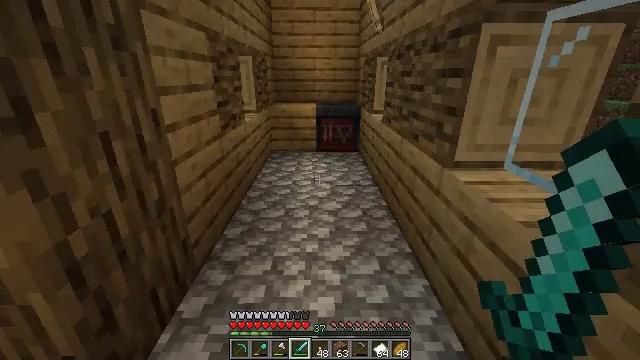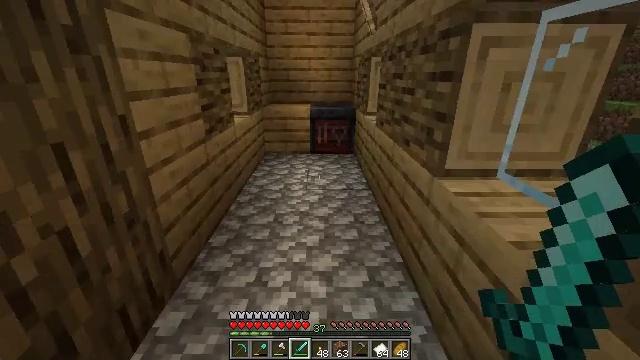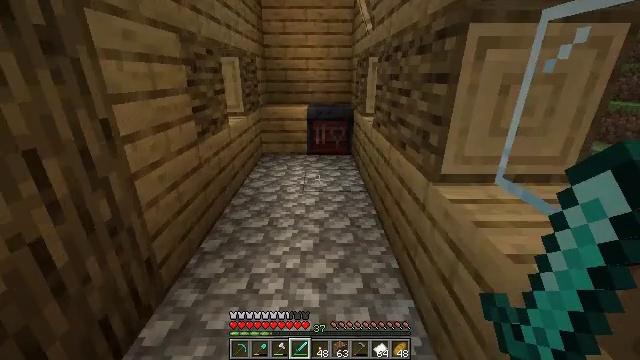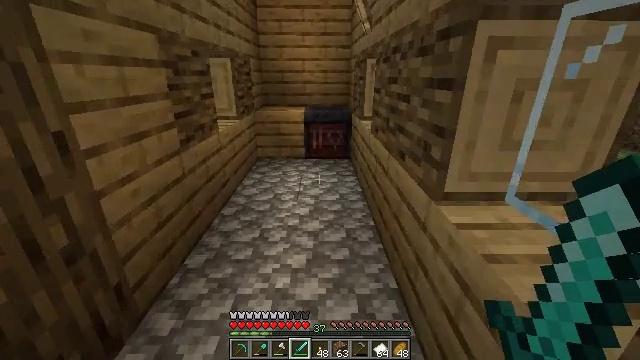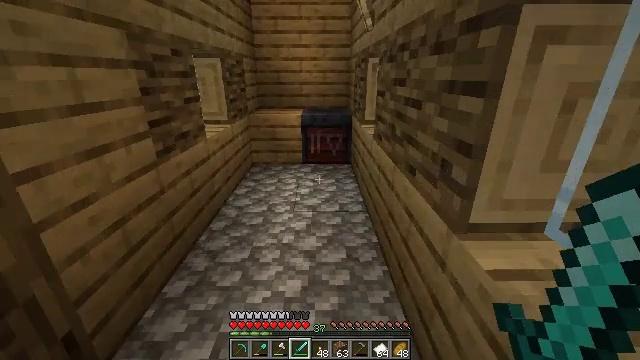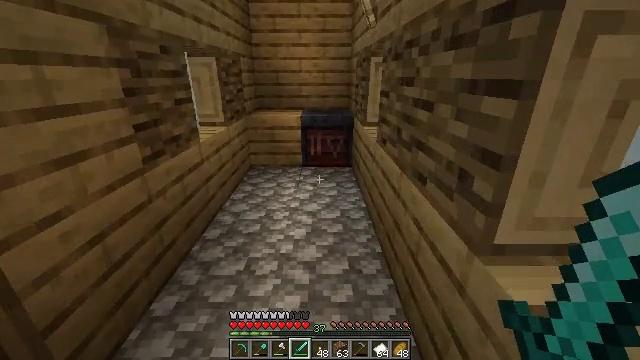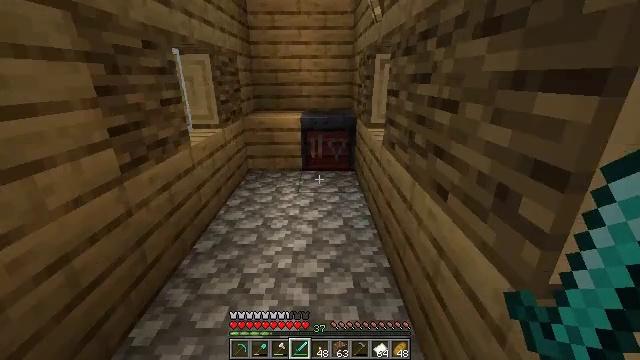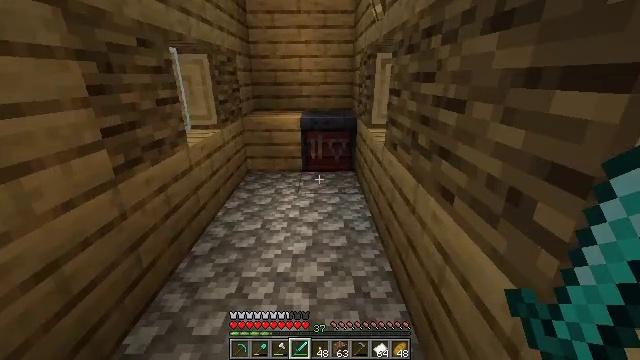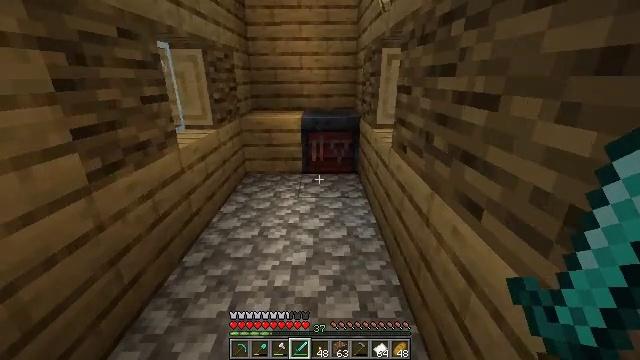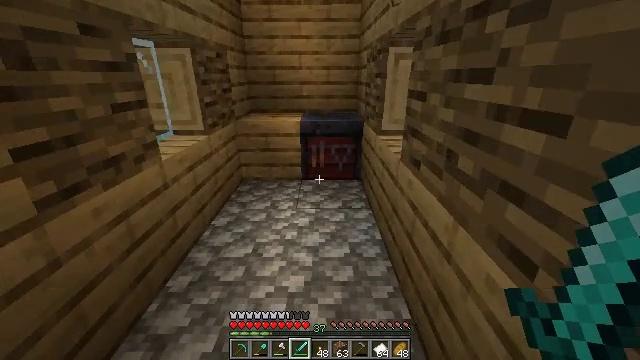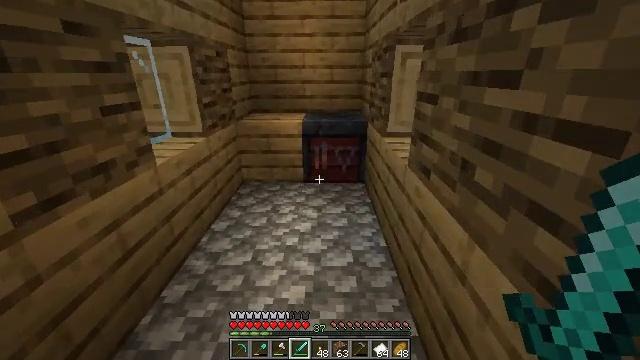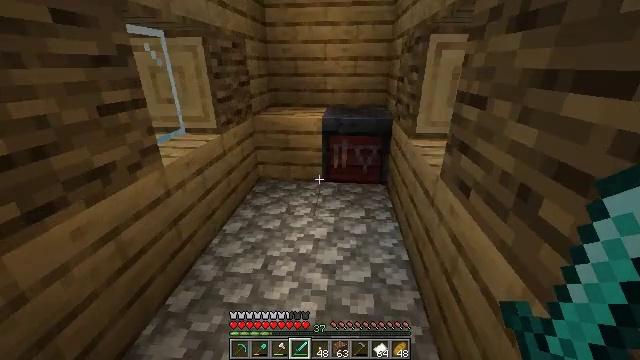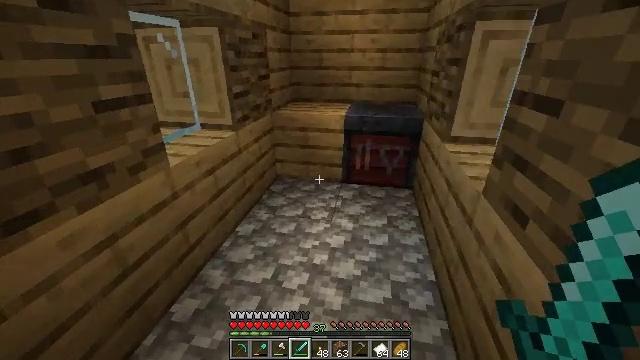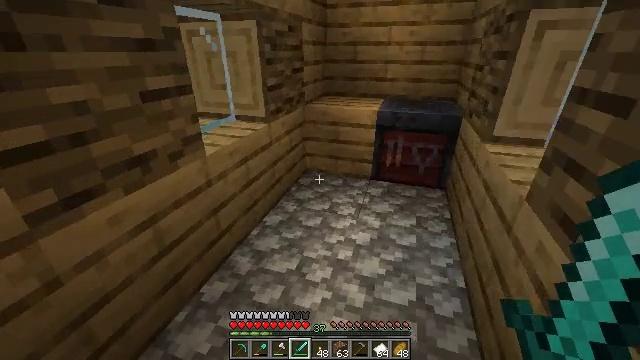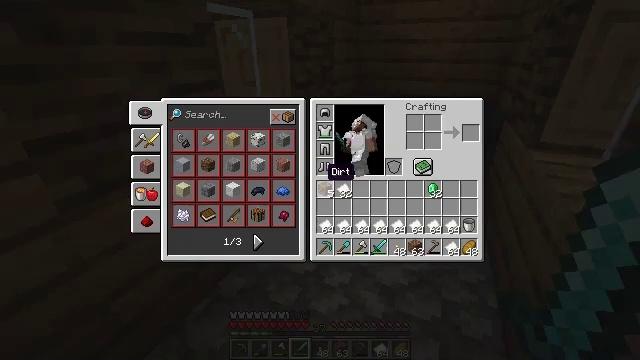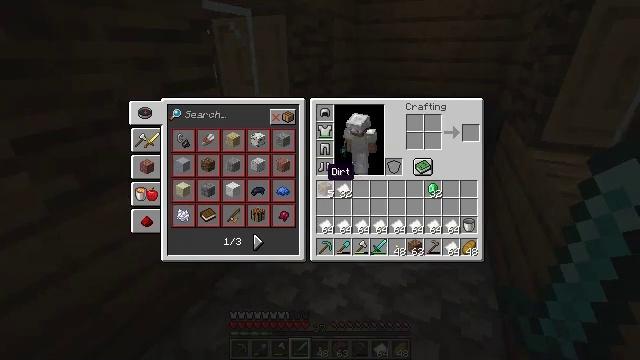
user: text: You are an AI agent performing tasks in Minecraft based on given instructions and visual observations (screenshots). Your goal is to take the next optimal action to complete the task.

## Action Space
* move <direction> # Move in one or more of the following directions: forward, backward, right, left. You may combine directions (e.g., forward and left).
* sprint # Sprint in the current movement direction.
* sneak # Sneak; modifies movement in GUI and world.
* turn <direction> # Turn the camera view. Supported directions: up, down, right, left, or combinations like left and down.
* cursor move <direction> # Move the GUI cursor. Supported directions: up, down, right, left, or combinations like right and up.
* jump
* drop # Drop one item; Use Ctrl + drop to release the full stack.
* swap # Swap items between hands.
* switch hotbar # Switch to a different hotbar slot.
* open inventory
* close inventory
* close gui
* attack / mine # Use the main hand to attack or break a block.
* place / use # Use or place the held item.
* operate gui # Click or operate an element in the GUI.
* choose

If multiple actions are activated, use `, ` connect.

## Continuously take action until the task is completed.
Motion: motion action
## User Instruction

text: Retrieve the smithing table you placed.
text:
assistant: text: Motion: move forward and move right
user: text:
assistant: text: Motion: move forward
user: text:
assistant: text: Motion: move forward
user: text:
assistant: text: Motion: move forward
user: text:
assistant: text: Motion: move forward
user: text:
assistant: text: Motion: move forward
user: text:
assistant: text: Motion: move forward
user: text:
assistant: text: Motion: move forward
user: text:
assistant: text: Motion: move forward
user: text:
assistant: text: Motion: move forward
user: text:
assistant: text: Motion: move forward, turn left and down
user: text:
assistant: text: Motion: turn left and down
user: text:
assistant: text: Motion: turn left and down
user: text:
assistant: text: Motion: turn left, open inventory
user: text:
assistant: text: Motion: open inventory
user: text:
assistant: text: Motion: open inventory
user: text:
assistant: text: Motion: cursor move right
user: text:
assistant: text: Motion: cursor move right
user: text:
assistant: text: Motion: no_op
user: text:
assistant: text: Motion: no_op
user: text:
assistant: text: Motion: no_op
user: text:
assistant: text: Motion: cursor move right
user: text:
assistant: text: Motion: cursor move right
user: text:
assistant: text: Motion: cursor move right
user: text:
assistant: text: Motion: cursor move right
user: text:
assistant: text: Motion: no_op
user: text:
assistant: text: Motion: no_op
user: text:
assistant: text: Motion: no_op
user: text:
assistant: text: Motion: no_op
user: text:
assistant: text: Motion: no_op